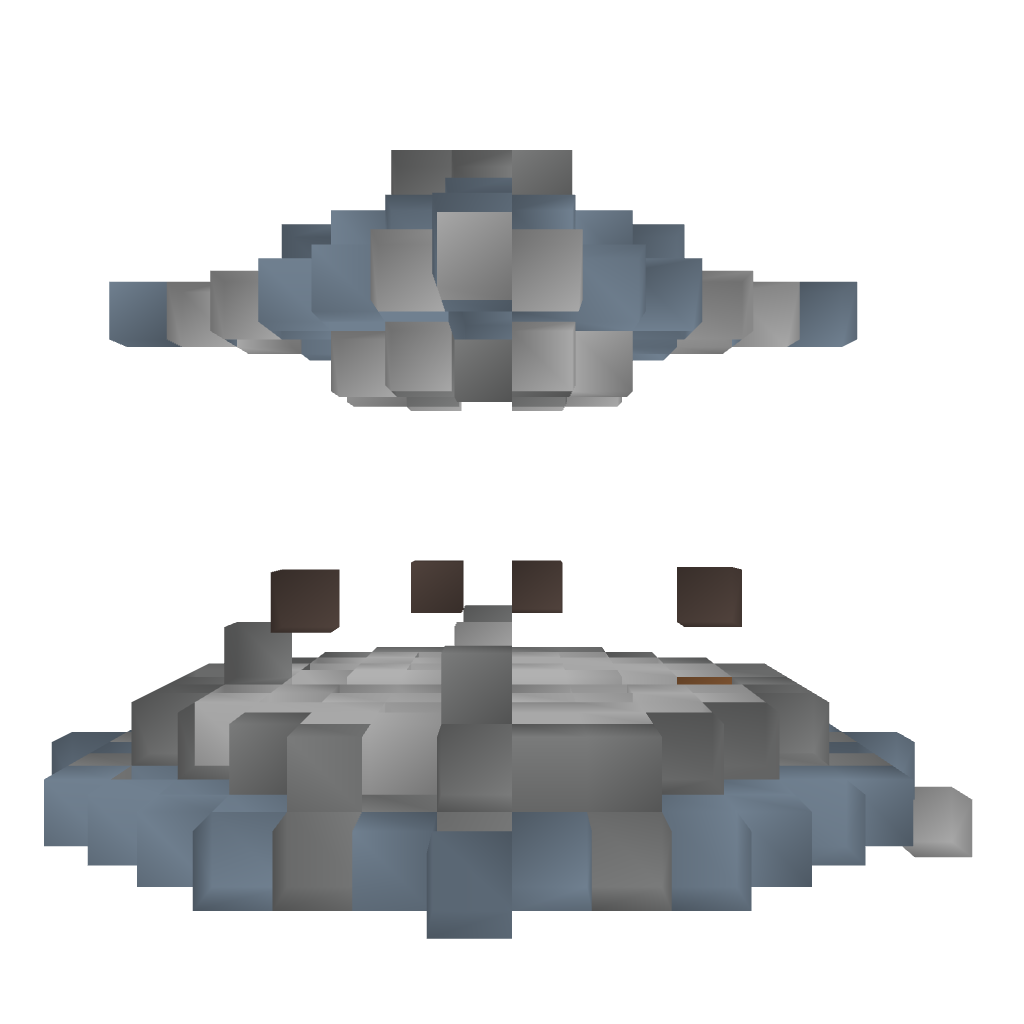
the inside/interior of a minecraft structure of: Dyncraft Parkour Rank-Up Portal